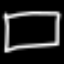
Label: square